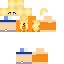
A female human skin with pale skin, wearing blonde long hair dressed in a yellow hoodie and gray pants, featuring a closed mouth.